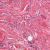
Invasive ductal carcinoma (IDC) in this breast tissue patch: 0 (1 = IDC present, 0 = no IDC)